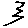
Label: zigzag